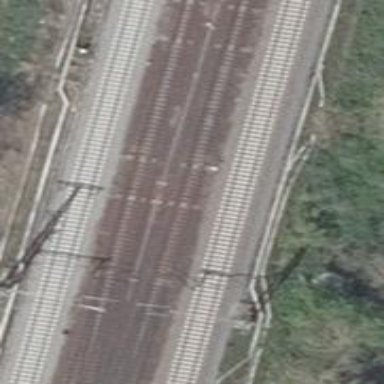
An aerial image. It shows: Railway switch with the turnout on the right side.